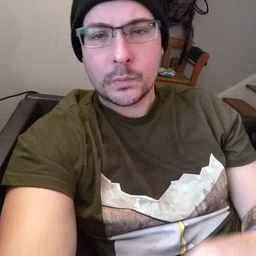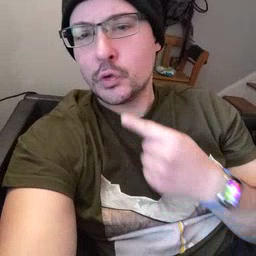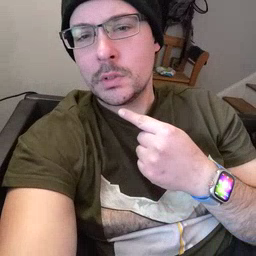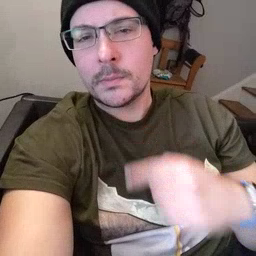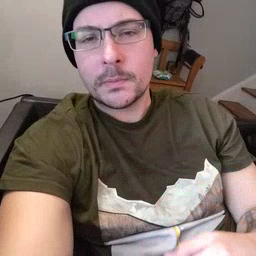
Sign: chin